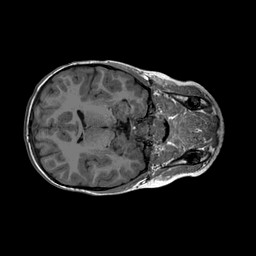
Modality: T1w
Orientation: axial
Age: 7
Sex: male
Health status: ill